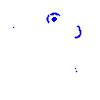
Particle: electron